Current action and preconditions to check: path_clear

Your task: For each precondition in the list above, predict whether it will hold at this action.

Consider the current scene as observed from the mobile robot's camera, and analyze the predicted future states of all dynamic agents (e.g., people, animals, vehicles, or any moving entities) within the NEXT SECOND.

IMPORTANT: Only answer "very likely" if you are absolutely certain—based on strong, clear evidence—that a dynamic agent will violate the precondition in the predicted future state. Do NOT answer "very likely" for unlikely, ambiguous, or low-probability risks.

Ask yourself for each precondition: Is there a high probability, with clear and convincing evidence, that the predicted future states of any dynamic agent will interfere with the predicted future state of the currently executing action within the NEXT SECOND, causing that precondition to fail?

Assess the risk level based on these predictions. Use "likely" or "very likely" if motions create a clear risk of interference.

Use "neutral" or "improbable" if agents are nearby but their predicted paths are clearly diverging or non-conflicting.

Failure Risk Categories: "very improbable", "improbable", "neutral", "likely", "very likely"

Answer Format: Output ONLY the probability_of_failure value from these categories: "very improbable", "improbable", "neutral", "likely", "very likely"

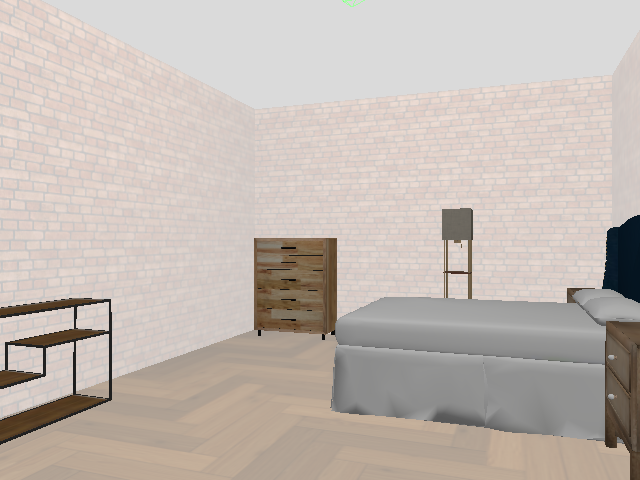

Answer: very improbable